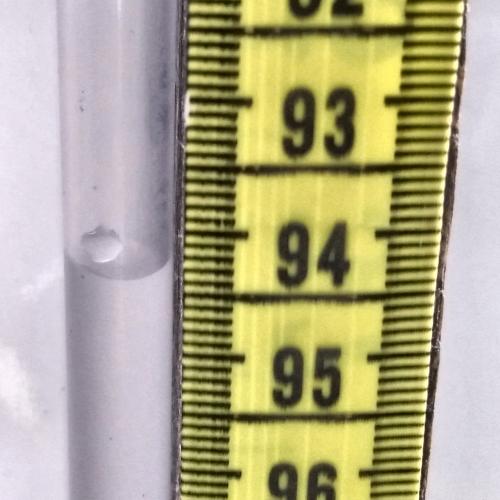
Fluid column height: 94.3 cm